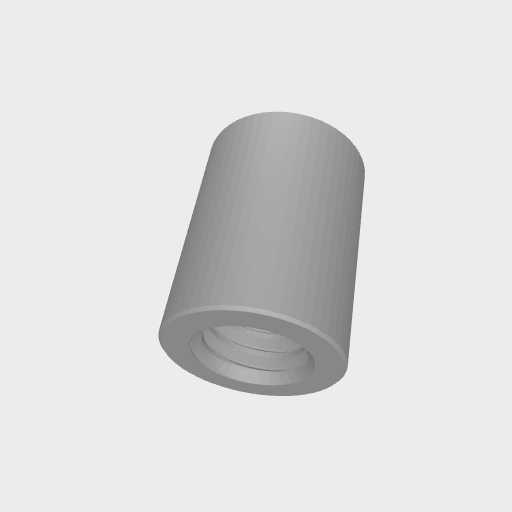
Part: Standoff6OD8